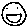
Label: smiley face